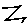
Label: zigzag